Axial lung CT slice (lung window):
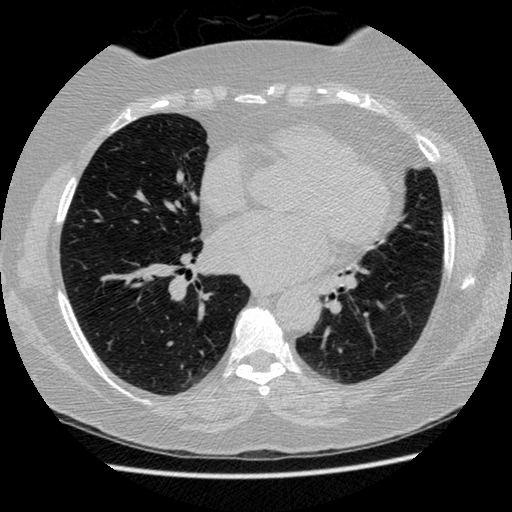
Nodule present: no